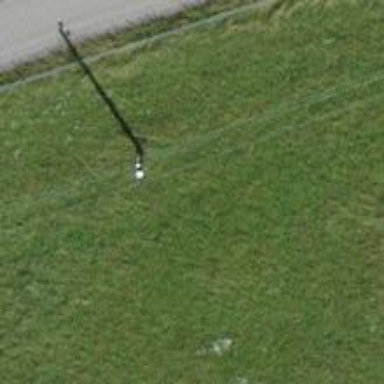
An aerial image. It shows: Power pole.